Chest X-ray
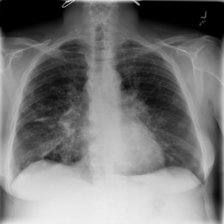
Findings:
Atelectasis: negative
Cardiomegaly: negative
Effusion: negative
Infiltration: negative
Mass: negative
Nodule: negative
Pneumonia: negative
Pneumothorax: negative
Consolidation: negative
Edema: negative
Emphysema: negative
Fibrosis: negative
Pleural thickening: negative
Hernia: negative